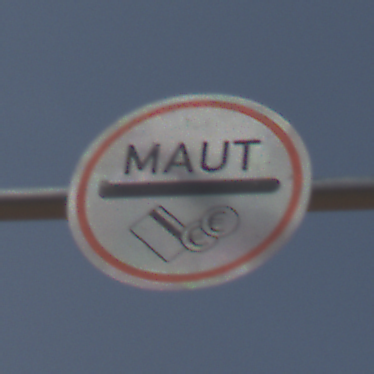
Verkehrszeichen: MautflichtigeStrecke
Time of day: Midday
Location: Outdoor (Nature)
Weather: PartlyCloudy
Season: NotSpecified
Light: Natural